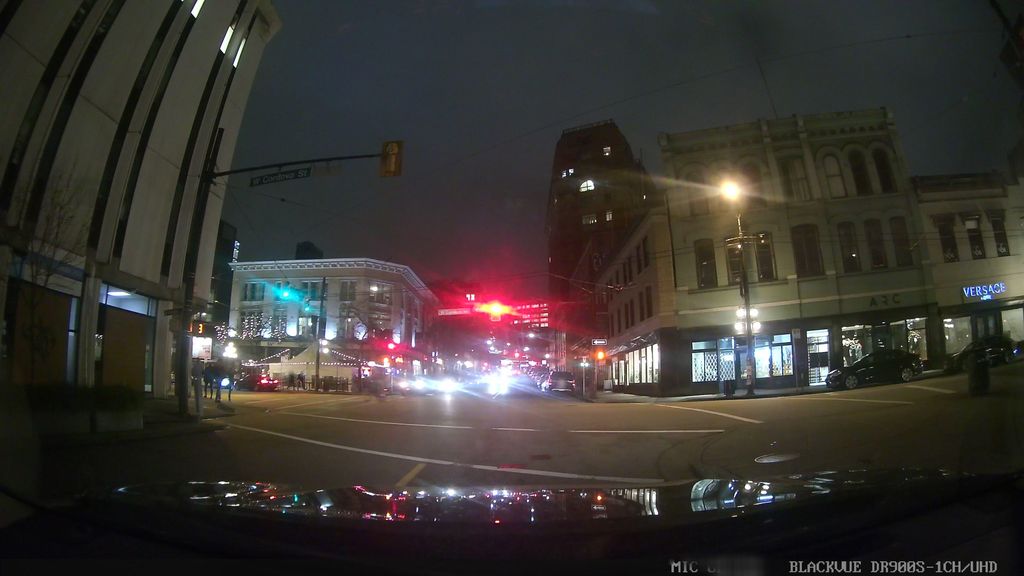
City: vancouver